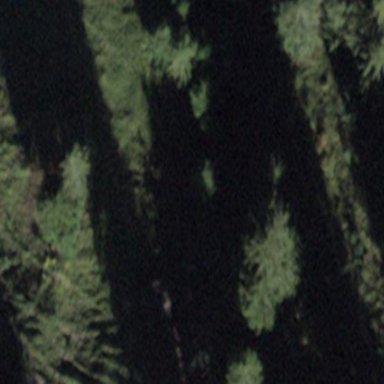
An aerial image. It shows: Patch of scrub vegetation.